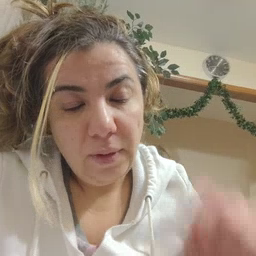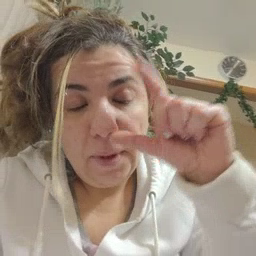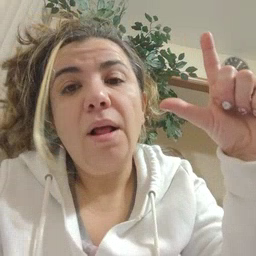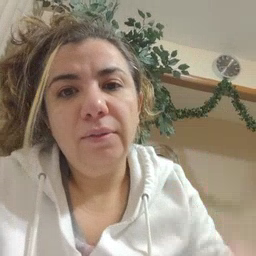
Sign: wake